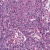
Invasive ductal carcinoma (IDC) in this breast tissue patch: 1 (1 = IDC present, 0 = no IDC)